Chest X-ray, AP view. Patient: 47 years old, sex F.
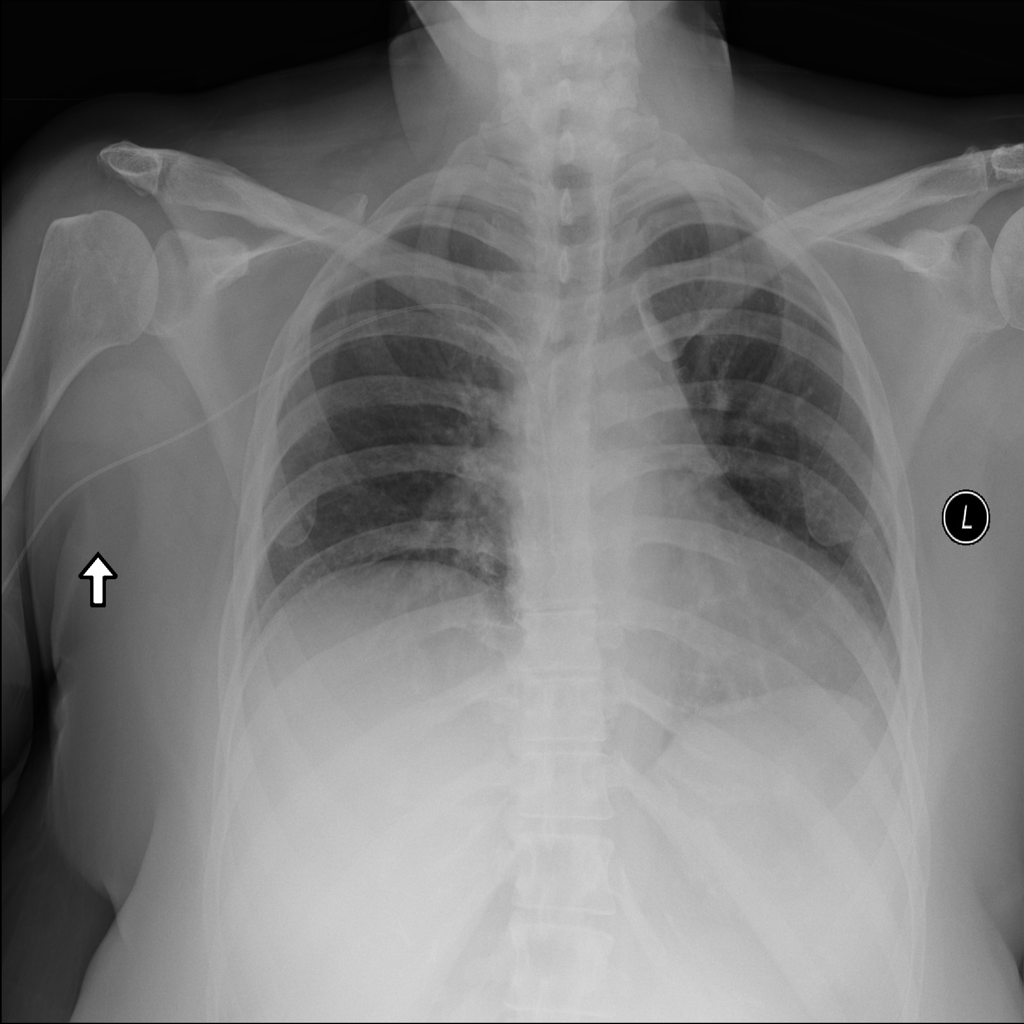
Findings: No Finding